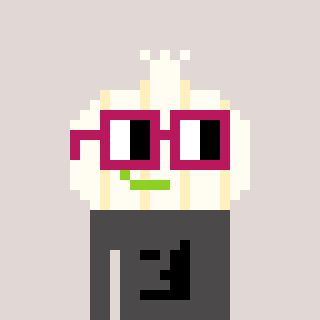
a pixel art character with square dark red glasses, a garlic-shaped head and a grayscale-colored body on a warm background